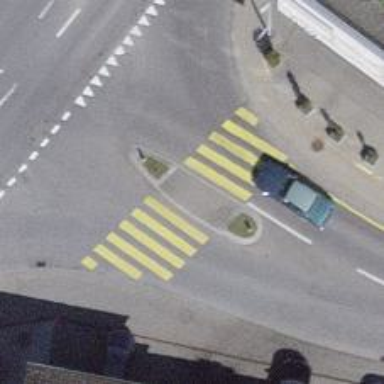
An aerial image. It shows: Uncontrolled zebra crossing with pedestrian island.